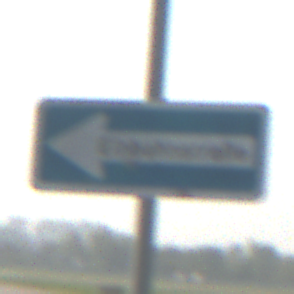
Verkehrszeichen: EinbahnstrasseLinksweisend
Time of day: MorningAfternoon
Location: Outdoor (Special)
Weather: Clear
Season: NotSpecified
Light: Natural